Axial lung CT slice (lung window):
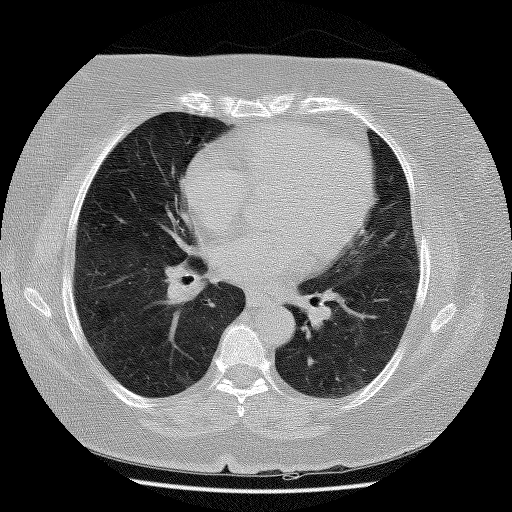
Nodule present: no